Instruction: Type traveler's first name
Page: traveler
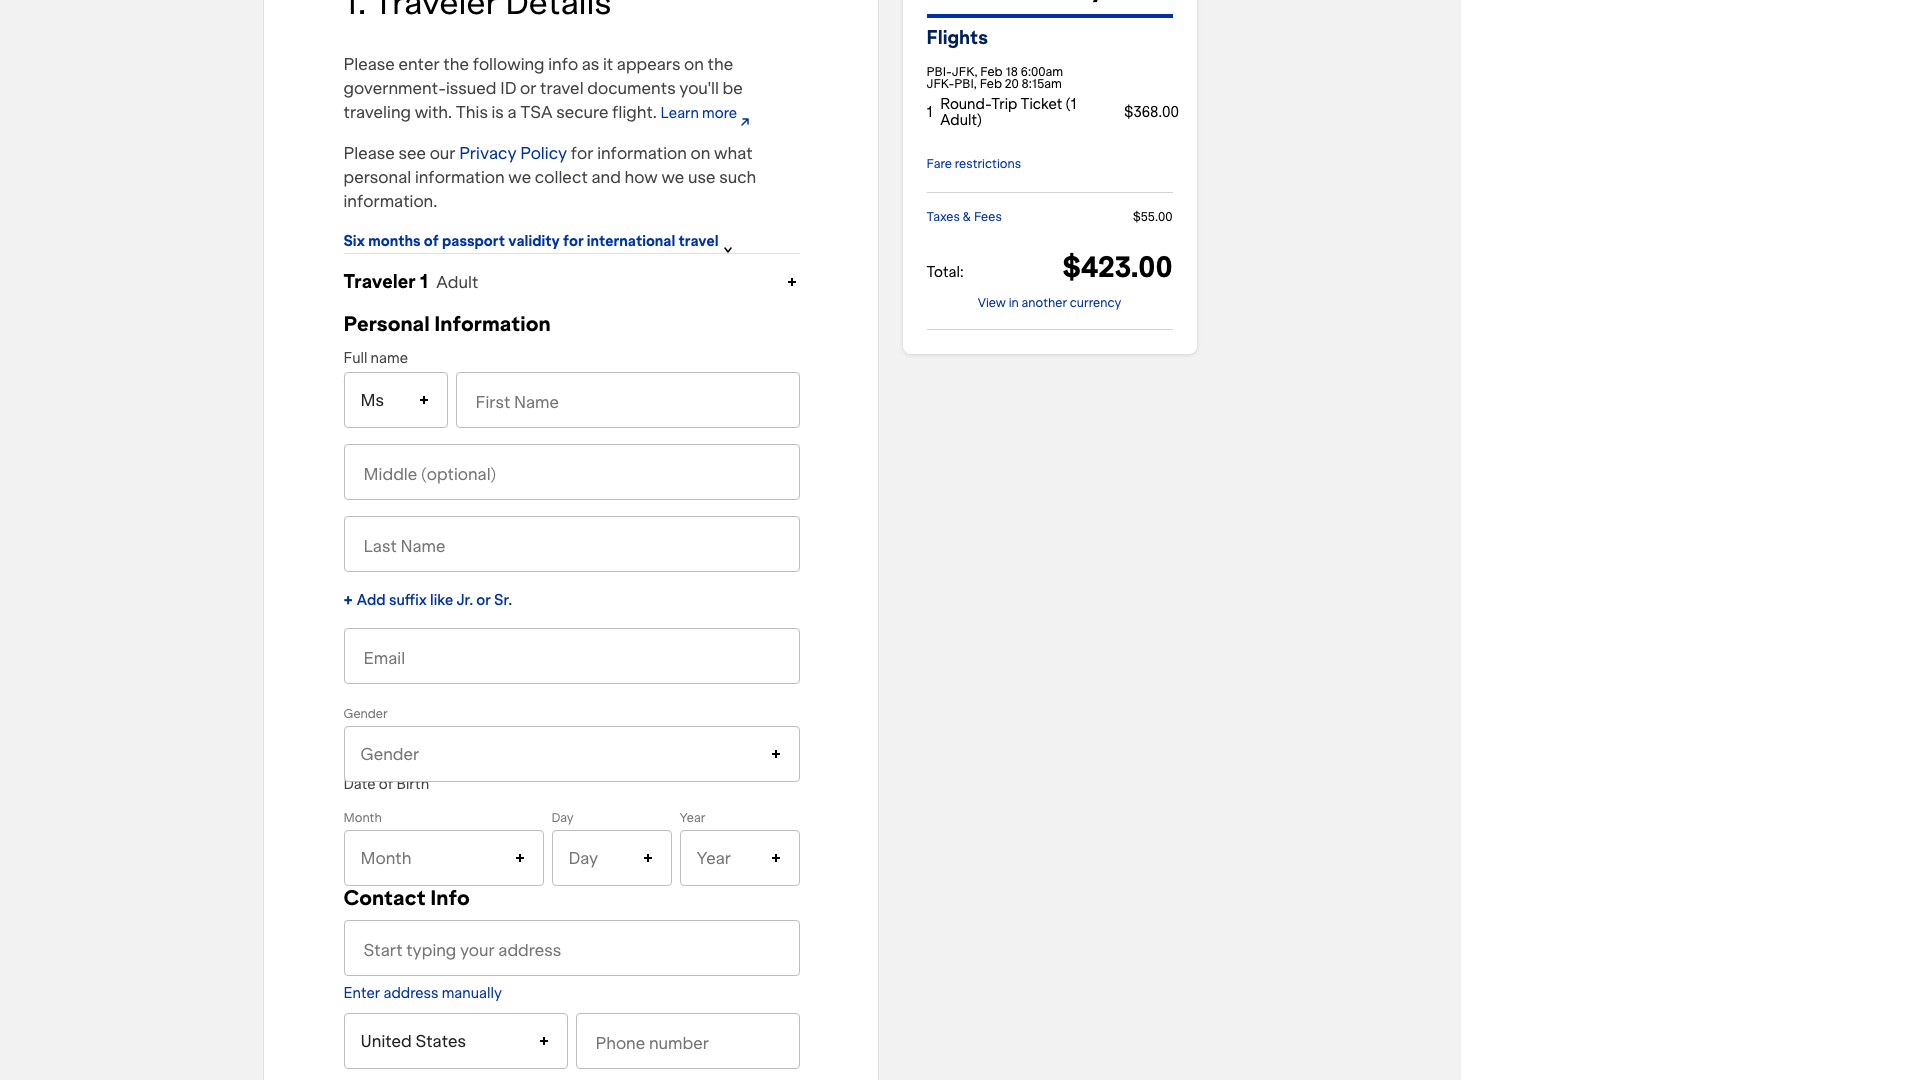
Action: type